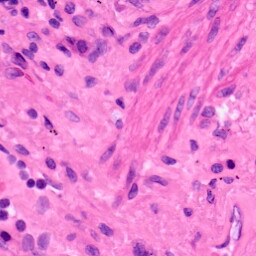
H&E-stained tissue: Lung